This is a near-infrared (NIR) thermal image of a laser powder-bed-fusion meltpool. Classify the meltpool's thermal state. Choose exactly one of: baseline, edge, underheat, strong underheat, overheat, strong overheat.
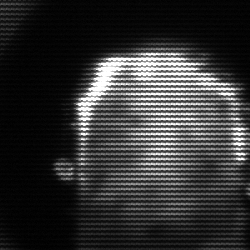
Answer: baseline